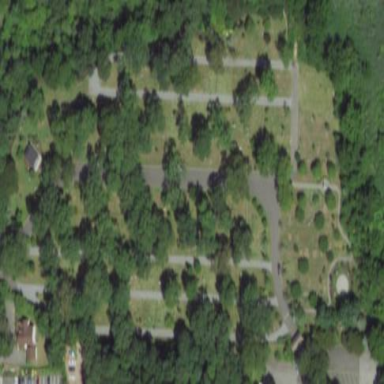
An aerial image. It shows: Cemetery.